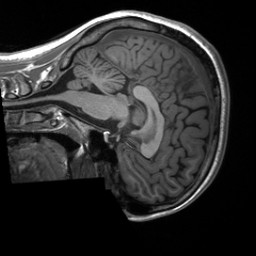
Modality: T1w
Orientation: sagittal
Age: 19
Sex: female
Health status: healthy
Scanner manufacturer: siemens
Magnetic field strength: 3 T
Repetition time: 2 s
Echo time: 0.00232 s